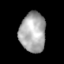
Tissue: lung
Cell type: Epithelial cells
Senescence score: 0.2428
Nuclear area (px): 1009
Mean DAPI intensity: 169.838